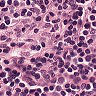
Metastatic tissue present: no